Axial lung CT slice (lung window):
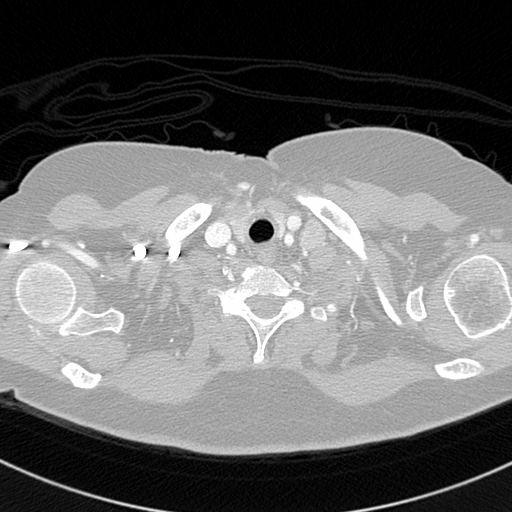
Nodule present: no